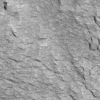
Atmospheric dust classification: not_dusty